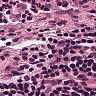
Metastatic tissue present: no